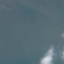
Land use / land cover: SeaLake